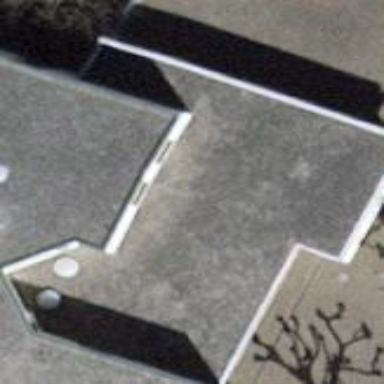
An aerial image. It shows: Building with flat roof.